Question: I copied a code of YouTube, about displaying 3d cubes on a screen in Python, without the use of external modules (like PyOpenGL). It works fine, but the moment you go between two cubes, the display gets messed up. Here is my code:
'''
import pygame, sys, math, random
def rotate2d(pos, rad): x,y=pos; s,c = math.sin(rad),math.cos(rad); return x*c-y*s,y*c+x*s
class Cam:
def __init__(self, pos=(0,0,0),rot=(0,0)):
self.pos = list(pos)
self.rot = list(rot)
def events(self, event):
if event.type == pygame.MOUSEMOTION:
x, y = event.rel; x/=200; y/=200
self.rot[0]+=y; self.rot[1]+=x
def update(self, dt, key):
s = dt*10
if key[pygame.K_q]: self.pos[1]+=s
if key[pygame.K_e]: self.pos[1]-=s
x,y = s*math.sin(self.rot[1]),s*math.cos(self.rot[1])
if key[pygame.K_w]: self.pos[0]+=x; self.pos[2]+=y
if key[pygame.K_s]: self.pos[0]-=x; self.pos[2]-=y
if key[pygame.K_a]: self.pos[0]-=y; self.pos[2]+=x
if key[pygame.K_d]: self.pos[0]+=y; self.pos[2]-=x
if key[pygame.K_r]: self.pos[0]=0; self.pos[1]=0; self.pos[2]=-5; self.rot[0]=0; self.rot[1]=0
class Cube:
faces = (0,1,2,3),(4,5,6,7),(0,1,5,4),(2,3,7,6),(0,3,7,4),(1,2,6,5)
colors = (255,0,0),(255,128,0),(255,255,0),(255,255,255),(0,0,255),(0,255,0)
def __init__(self,pos=(0,0,0),color=None,v0=(-1,-1,-1),v1=(1,-1,-1),v2=(1,1,-1),v3=(-1,1,-1),v4=(-1,-1,1),v5=(1,-1,1),v6=(1,1,1),v7=(-1,1,1)):
if color != None:
if len(color) == 3 or len(color) == 4:
self.colors = tuple((color for i in range(6)))
if len(color) == 6:
self.colors = color
self.vertices = (v0,v1,v2,v3,v4,v5,v6,v7)
x,y,z = pos
self.verts = [(x+X/2,y+Y/2,z+Z/2) for X,Y,Z in self.vertices]
pygame.init()
w,h = 400,400; cx,cy = w//2, h//2
screen = pygame.display.set_mode((w,h))
clock = pygame.time.Clock()
cam = Cam((0,0,-5))
pygame.event.get(); pygame.mouse.get_rel()
pygame.mouse.set_visible(0); pygame.event.set_grab(1)
occupied = []
cube1 = Cube((0,0,0))
cube2 = Cube((0,0,2))
objects = [cube1, cube2]
while True:
dt = clock.tick()/1000
for event in pygame.event.get():
if event.type == pygame.QUIT: pygame.quit(); sys.exit()
if event.type == pygame.KEYDOWN:
if event.key == pygame.K_ESCAPE: pygame.quit(); sys.exit()
cam.events(event)
screen.fill((0,0,0))
face_list = []; face_color = []; depth = []
for obj in objects:
vert_list = []; screen_coords = []
for x,y,z in obj.verts:
x-= cam.pos[0]; y-=cam.pos[1];z-=cam.pos[2]
x,z = rotate2d((x,z),cam.rot[1])
y,z = rotate2d((y,z),cam.rot[0])
vert_list += [(x,y,z)]
f = 200/z
x,y = x*f,y*f
screen_coords+=[(cx+int(x),cy+int(y))]
for f in range(len(obj.faces)):
face = obj.faces[f]
on_screen = False
for i in face:
x,y = screen_coords[i]
if vert_list[i][2]>0 and x>0 and x<w and y>0 and y<h: on_screen = True; break
if on_screen:
coords = [screen_coords[i] for i in face]
face_list += [coords]
face_color += [obj.colors[f]]
depth += [sum(sum(vert_list[j][i]**2 for i in range(3)) for j in face) / len(face)]
order = sorted(range(len(face_list)),key=lambda i:depth[i],reverse=1)
for i in order:
try: pygame.draw.polygon(screen,face_color[i],face_list[i])
except: pass
key = pygame.key.get_pressed()
pygame.display.flip()
cam.update(dt,key)
'''
And here is what happens when you try and navigate between the two cubes:

Can someone please suggest an edit to the code that would stop the cubes from becoming distorted when the cam.pos is close to the cubes?
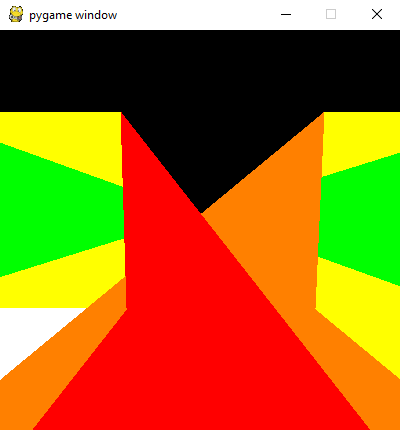
Answer: The application does not correctly draw the geometry, when apart of a faces (primitive, side of a cube) is behind and the other part in front of the eye position. That happens if the transformed z coordinate ('vert_list += [(x,y,z)]') is positive for the some vertices and negative for negative for some other vertices that form primitive (face).
You can test that behavior with ease, if you skip all the faces, where at least one z coordinate is negative (behind the eye):
'''
while True:
# [...]
for obj in objects:
# [...]
for f in range(len(obj.faces)):
face = obj.faces[f]
#on_screen = False
#for i in face:
# x,y = screen_coords[i]
# if vert_list[i][2]>0 and x>0 and x<w and y>0 and y<h: on_screen = True; break
# draw a face if any projected coordinate (x, y) is in the viewing volume
on_screen = False
for i in face:
x,y = screen_coords[i]
if x>0 and x<w and y>0 and y<h: on_screen = True; break
# skip a face if NOT ALL z coordinates are positive
if on_screen:
on_screen = all([vert_list[i][2]>0 for i in face])
if on_screen:
# [...]
'''
<URL>
---
The issue can be solved by clipping the geometry at hypothetical near plane. See <URL>:
'''
while True:
# [...]
for obj in objects:
# [...]
for f in range(len(obj.faces)):
face = obj.faces[f]
on_screen = False
for i in face:
x,y = screen_coords[i]
if vert_list[i][2]>0 and x>0 and x<w and y>0 and y<h: on_screen = True; break
# clip geometry at near plane
if on_screen:
near = 0.01
for i in face:
if vert_list[i][2]<0:
x, y, z = vert_list[i]
nearscale = 200/near
x,y = x*nearscale,y*nearscale
screen_coords[i] = (cx+int(x),cy+int(y))
if on_screen:
coords = [screen_coords[i] for i in face]
face_list += [coords]
face_color += [obj.colors[f]]
depth += [sum(sum(vert_list[j][i]**2 for i in range(3)) for j in face) / len(face)]
'''
<URL>